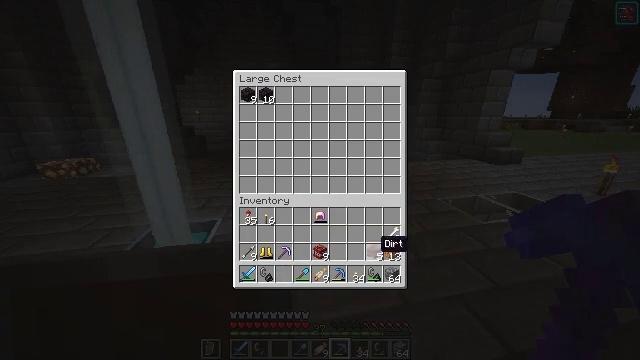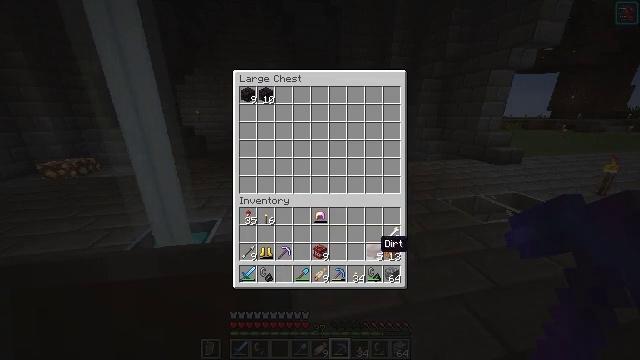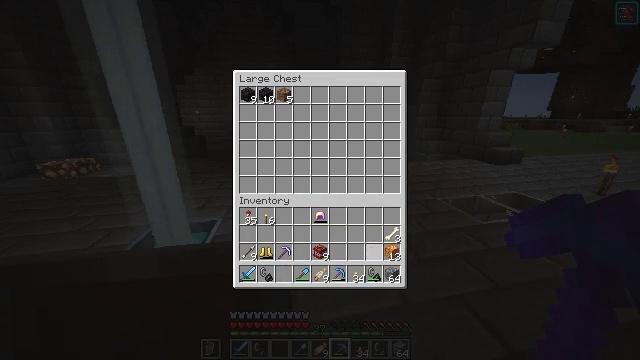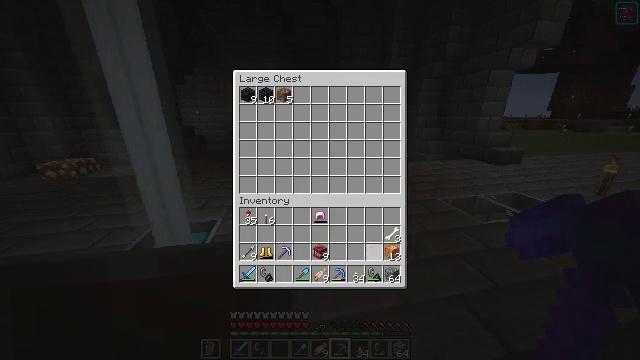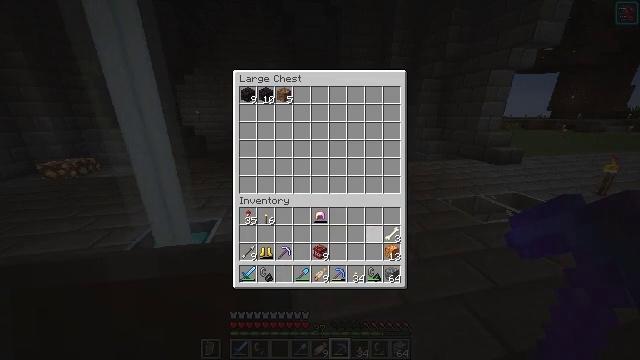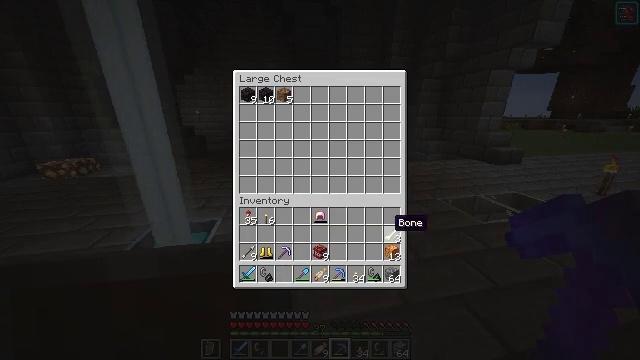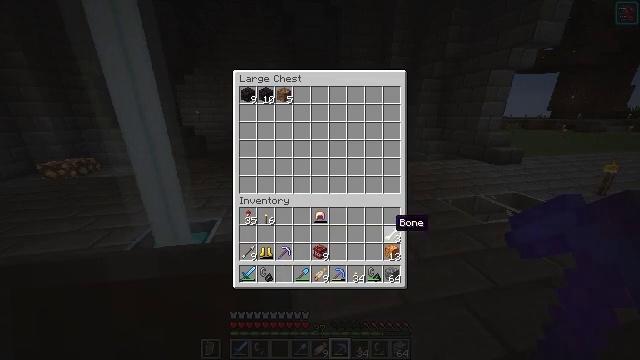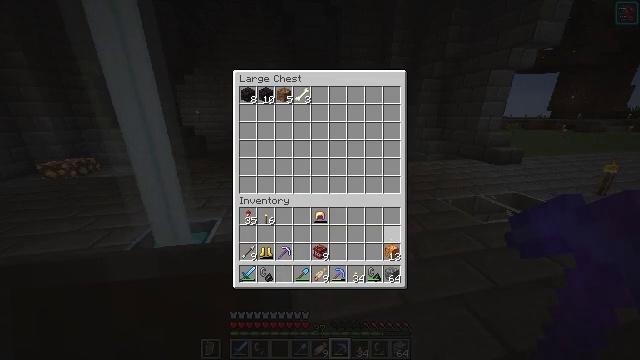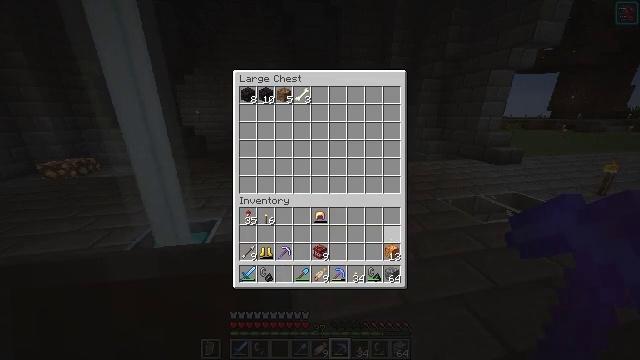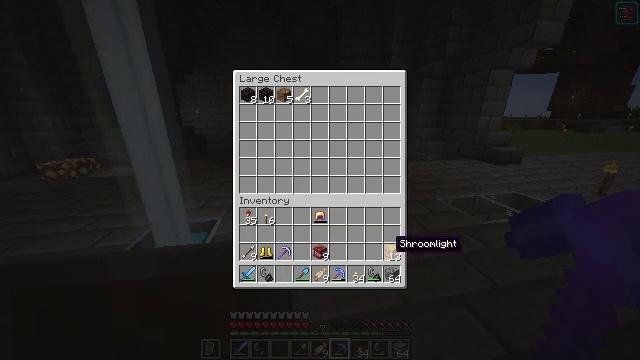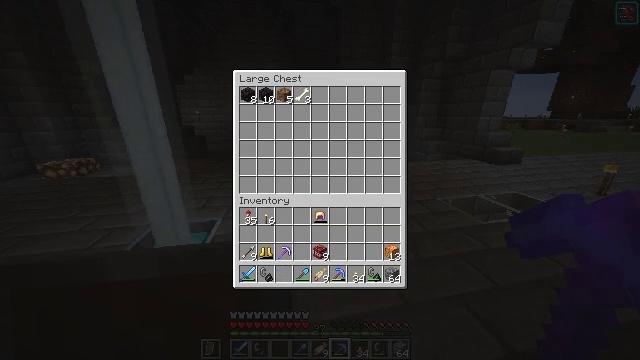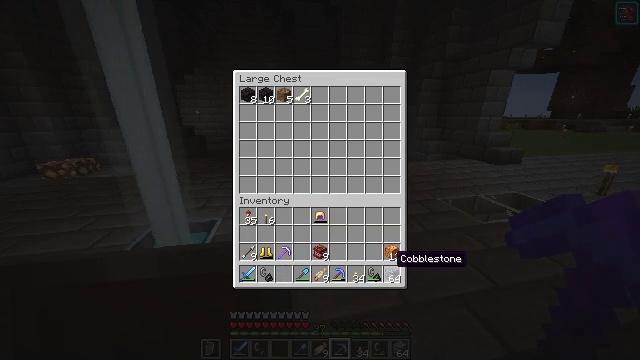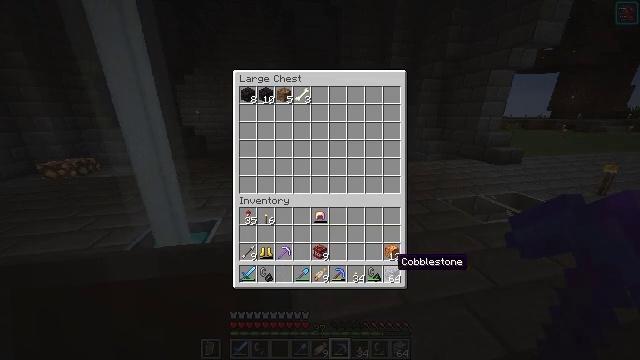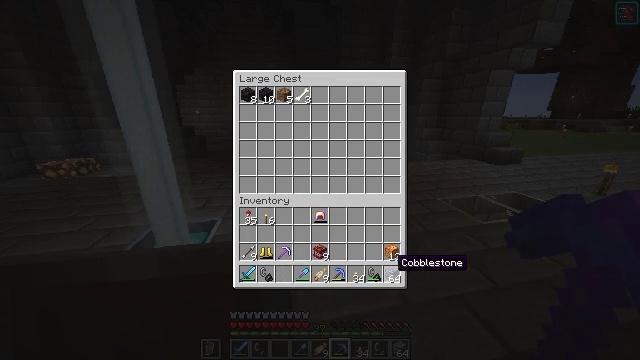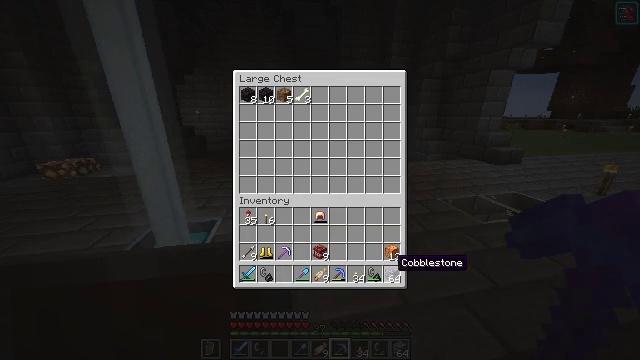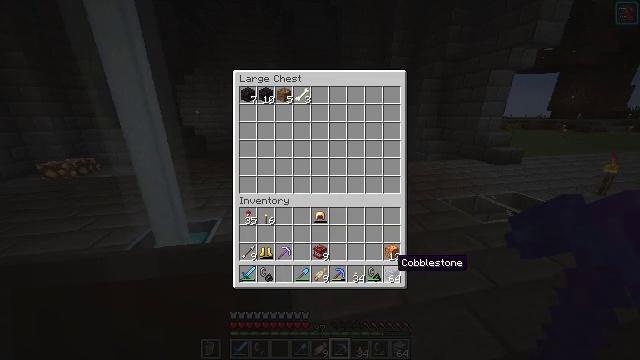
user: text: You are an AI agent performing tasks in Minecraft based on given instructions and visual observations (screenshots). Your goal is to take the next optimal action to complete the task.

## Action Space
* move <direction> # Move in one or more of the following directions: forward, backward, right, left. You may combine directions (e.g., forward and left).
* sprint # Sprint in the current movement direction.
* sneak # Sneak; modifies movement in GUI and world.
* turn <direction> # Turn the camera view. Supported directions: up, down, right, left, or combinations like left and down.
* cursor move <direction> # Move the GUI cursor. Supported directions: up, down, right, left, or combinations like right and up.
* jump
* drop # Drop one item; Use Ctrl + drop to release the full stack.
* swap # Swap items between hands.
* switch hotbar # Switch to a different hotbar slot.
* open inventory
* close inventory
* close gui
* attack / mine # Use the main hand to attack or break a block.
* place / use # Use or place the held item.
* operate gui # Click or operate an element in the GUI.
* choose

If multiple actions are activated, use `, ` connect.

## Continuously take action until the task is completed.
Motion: motion action
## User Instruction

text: Break the crimson fungus for harvesting.
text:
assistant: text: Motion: sneak
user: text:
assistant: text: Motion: sneak, choose
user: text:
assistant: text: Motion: sneak, choose
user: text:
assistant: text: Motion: sneak, cursor move right and up
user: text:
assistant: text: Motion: sneak, cursor move up
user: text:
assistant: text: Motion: sneak
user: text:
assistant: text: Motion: sneak, choose
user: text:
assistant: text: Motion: sneak, choose
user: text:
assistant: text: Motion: sneak, cursor move down
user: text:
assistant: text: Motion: sneak, cursor move down
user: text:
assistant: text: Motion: sneak
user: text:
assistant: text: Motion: sneak
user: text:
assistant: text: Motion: sneak
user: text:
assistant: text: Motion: sneak
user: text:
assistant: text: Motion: sneak
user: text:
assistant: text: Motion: sneak, choose
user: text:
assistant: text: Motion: sneak, choose
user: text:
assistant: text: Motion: sneak
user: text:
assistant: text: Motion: sneak, cursor move left
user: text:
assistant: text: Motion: sneak, cursor move left
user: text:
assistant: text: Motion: sneak, cursor move left
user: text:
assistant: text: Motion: sneak
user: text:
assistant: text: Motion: sneak, cursor move left
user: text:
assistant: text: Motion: sneak, cursor move left
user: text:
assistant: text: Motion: sneak, cursor move left
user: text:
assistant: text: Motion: sneak
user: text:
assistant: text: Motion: sneak
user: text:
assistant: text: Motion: sneak
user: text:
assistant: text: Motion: sneak
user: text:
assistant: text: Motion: sneak, cursor move up